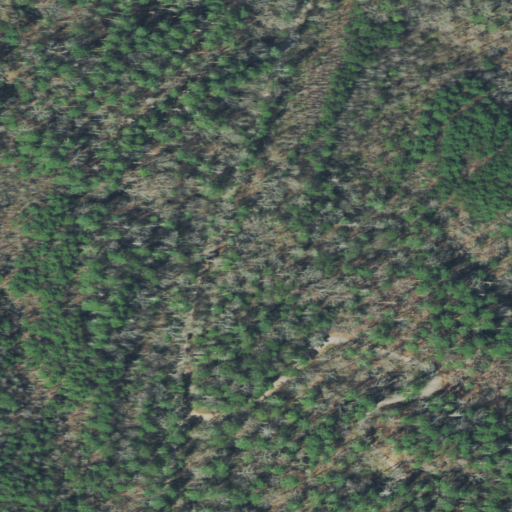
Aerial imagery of gap in Tennessee named Blue Ridge Gap containing mixed forest, evergreen forest, open development, and deciduous forest